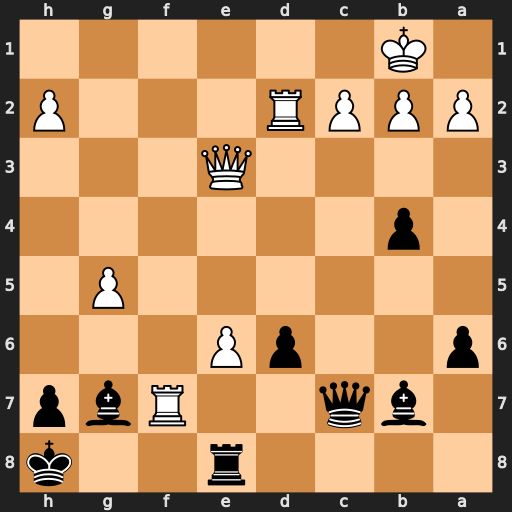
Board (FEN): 4r2k/1bq2Rbp/p2pP3/6P1/1p6/4Q3/PPPR3P/1K6
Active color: b
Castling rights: -
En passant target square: -
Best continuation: Qxf7 exf7 Rxe3